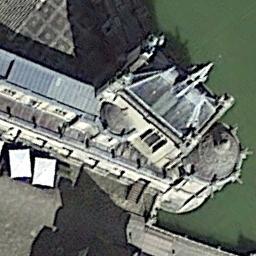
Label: palace